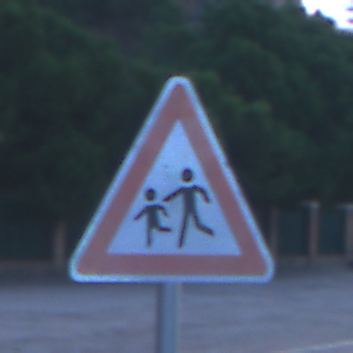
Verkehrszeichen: KinderRechts
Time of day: Dawn
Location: Outdoor (Urban)
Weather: PartlyCloudy
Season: NotSpecified
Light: Natural